Field crop: tomato
Growth stage: 1
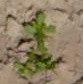
Species: portulaca